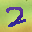
Label: 2